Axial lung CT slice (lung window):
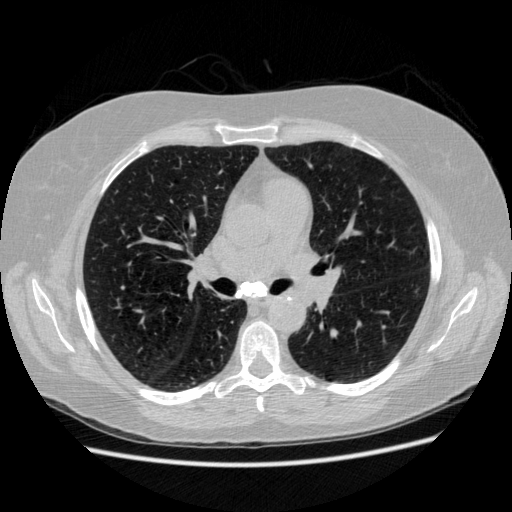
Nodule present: no